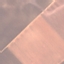
Label: AnnualCrop